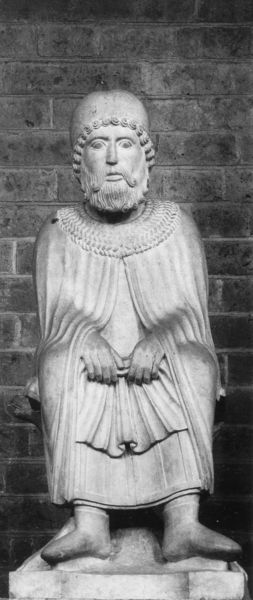
Titel: Monatsarbeiten, Jahreszeiten
Standort: Parma, Baptisterium (EU - I - Emilia-Romagna)
Schlagwörter: fuß, mann, umhang, sitzen, frisur, kleid, mund, nase, haube, bart, mütze, schnurrbart, wand, augen, falten, gesicht, kleidung, kragen, sockel, stein, tot, vollbart, bildnis, hände, kirche, figur, gewand, haare, mantel, sitzend, frontal, locken, skulptur, statue, kopfbedeckung, füße, ansicht, schuhe, kette, mauer, könig, thron, brauen, robe, faltenwurf, plastik, buch, religion, herrscher, rolle, gotisch, antik, mittelalter, romanik, mittelalterlich, backsteine, hnd, gemauert, rundplastik, kkönig, h#nde, assyrer